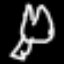
Label: frog